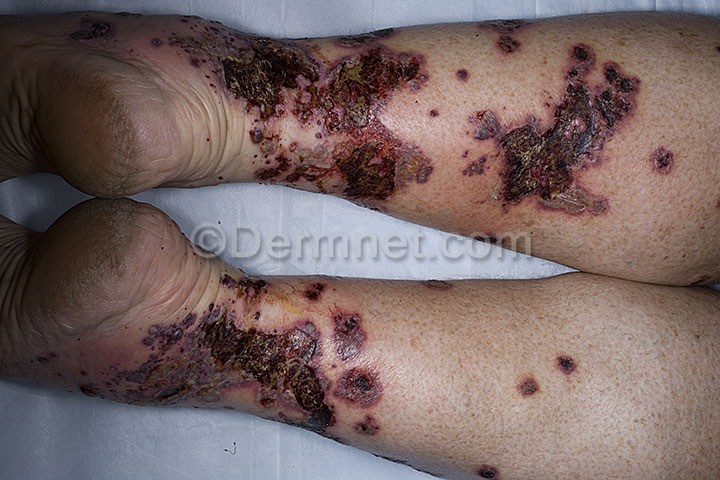
Disease: Vasculitis Photos